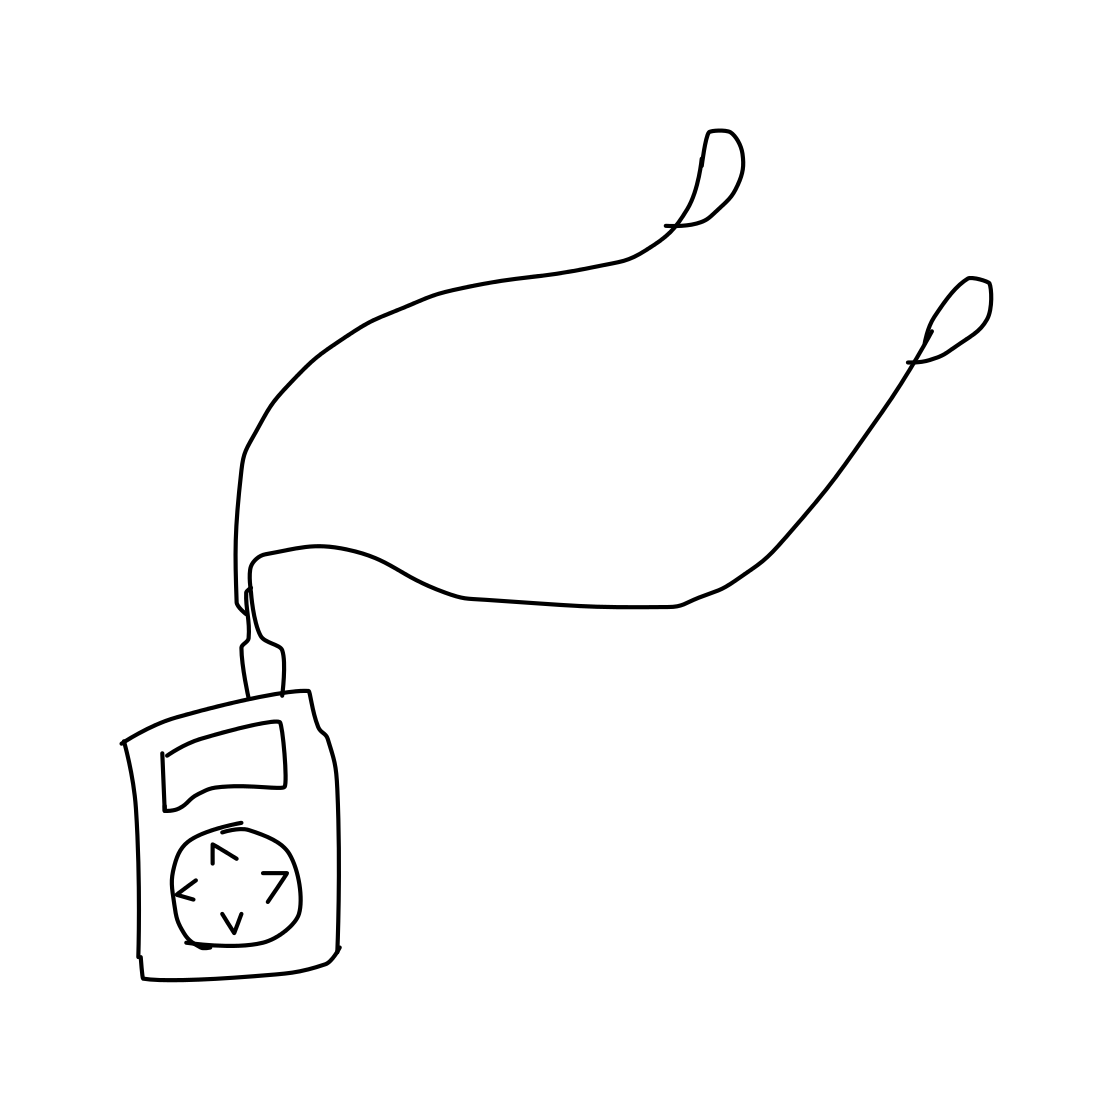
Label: ipod